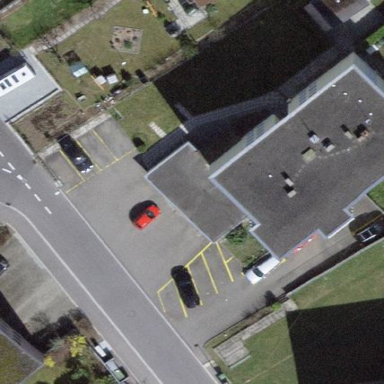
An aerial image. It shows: Garage building.